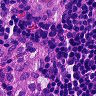
Metastatic tissue present: no